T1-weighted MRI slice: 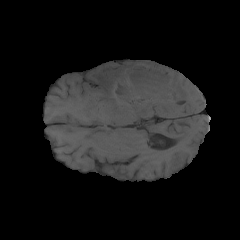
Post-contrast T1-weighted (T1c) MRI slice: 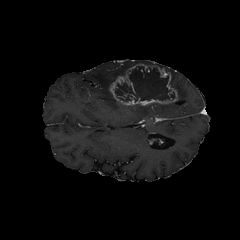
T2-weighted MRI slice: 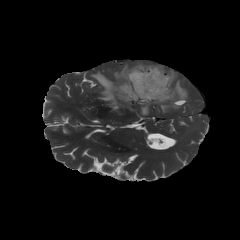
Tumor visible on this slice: yes